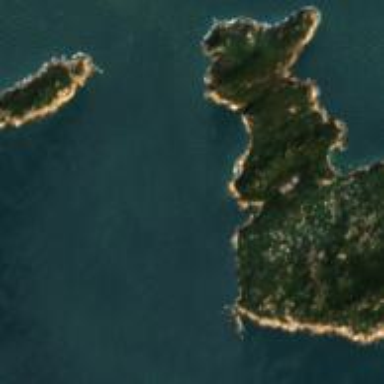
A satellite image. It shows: Beautiful bay with natural surroundings.